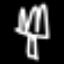
Label: fork